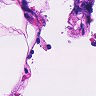
Metastatic tissue present: no